Question: I am using the XAMGrid basic features and for some reason the header name is not displayed at all. All I want is the manually decided column name ABC on top of the column:
As you see from the pic - there are no binding issues - since the values are coming in properly
'''
<ig:XamGrid AutoGenerateColumns="false" ItemsSource="{Binding SalesTradesView}">
<ig:XamGrid.Columns>
<ig:TextColumn HeaderText="ABC" Key="ClientName">
<ig:TextColumn.HeaderTemplate>
<DataTemplate>
<TextBlock Text="{Binding Path=ClientName}"/>
</DataTemplate>
</ig:TextColumn.HeaderTemplate>
</ig:TextColumn>
</ig:XamGrid.Columns>
</ig:XamGrid>
'''

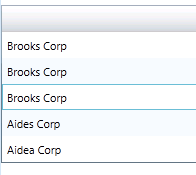
Answer: Currently you are getting an empty TextBlock because ClientName is either empty or doesn't exist on the DataContext for the header. Note that it doesn't make sense to both set the HeaderText and the HeaderTemplate of the column and if all you want is for "ABC" to be displayed, remove the following XAML:
'''
<ig:TextColumn.HeaderTemplate>
<DataTemplate>
<TextBlock Text="{Binding Path=ClientName}"/>
</DataTemplate>
</ig:TextColumn.HeaderTemplate>
'''